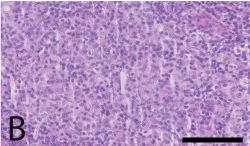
Lymph node biopsy, showing a follicular lymphoma with brisk TFH response and BCL2-rearrangement. (B). The follicle centers are composed predominantly of small centrocytes and scattered centroblasts (less than 15/high power field), in the absence of tangible body macrophages.
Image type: pathology (h&e)